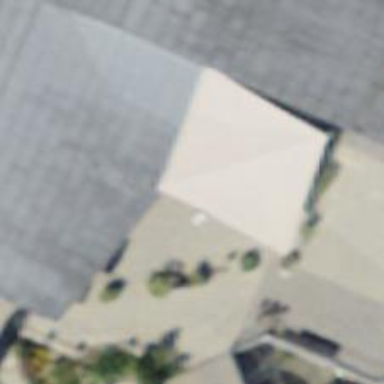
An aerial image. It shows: Restaurant.